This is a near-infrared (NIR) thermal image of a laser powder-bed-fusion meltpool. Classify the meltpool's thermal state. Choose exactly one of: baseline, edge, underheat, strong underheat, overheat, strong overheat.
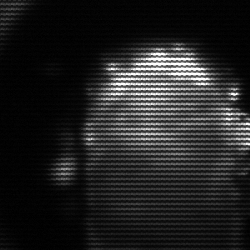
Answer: baseline